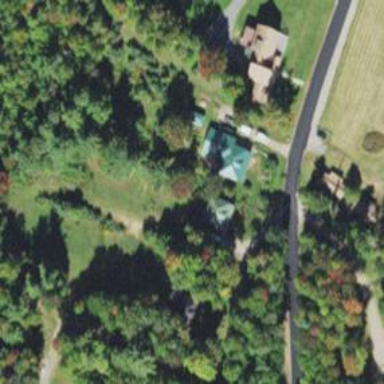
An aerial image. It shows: Driveway leading to service road.